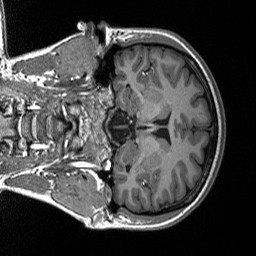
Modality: T1w
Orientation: coronal
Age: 26
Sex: female
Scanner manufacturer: siemens
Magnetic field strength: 3 T
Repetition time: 2.53 s
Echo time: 0.00219 s